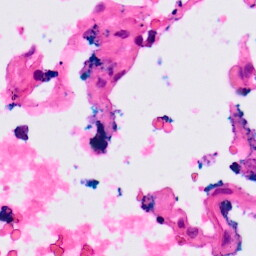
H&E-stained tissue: Lung